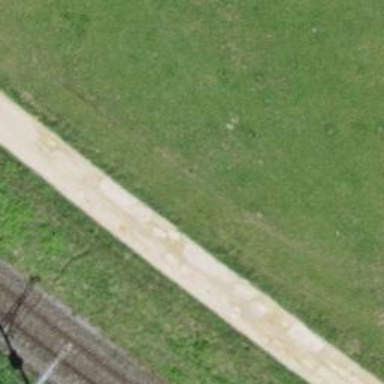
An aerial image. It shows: Well-maintained track road with grade 1 tracktype.